Interaction volume radius: 10 \u00c5
Interaction volume height: 35 \u00c5
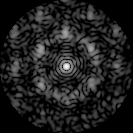
Disorder parameter: 0.6663